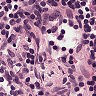
Metastatic tissue present: no